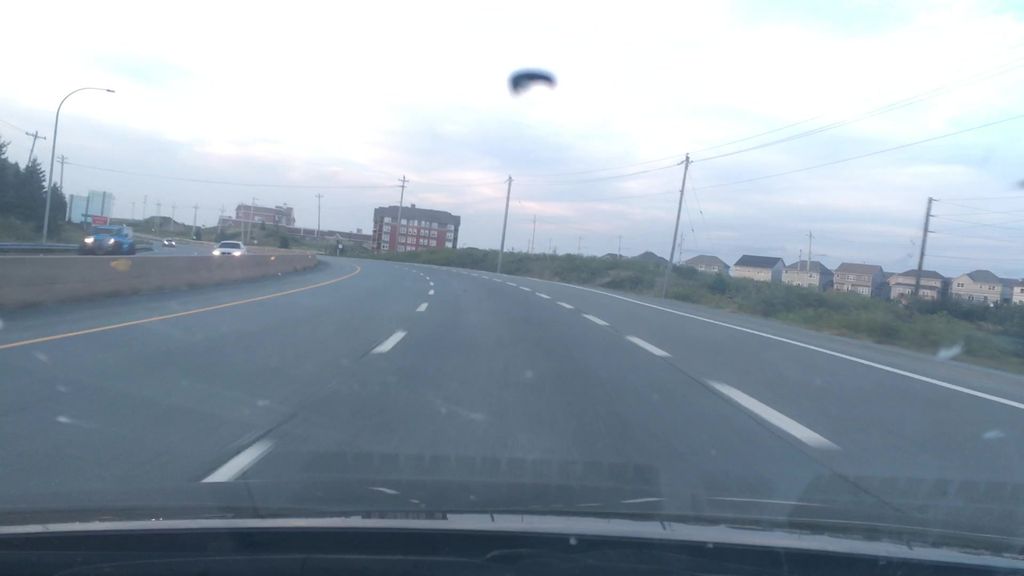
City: halifax